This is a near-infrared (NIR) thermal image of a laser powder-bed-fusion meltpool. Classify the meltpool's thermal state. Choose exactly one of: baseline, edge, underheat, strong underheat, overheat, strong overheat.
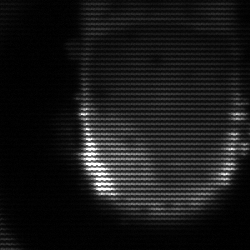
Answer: baseline